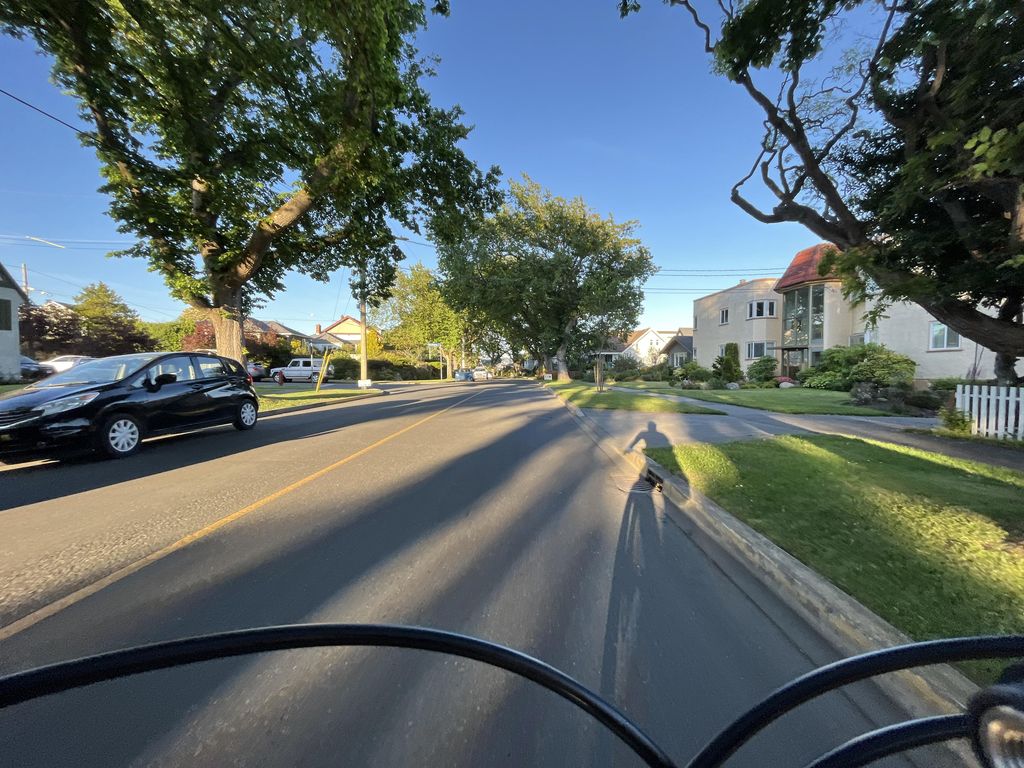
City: victoria